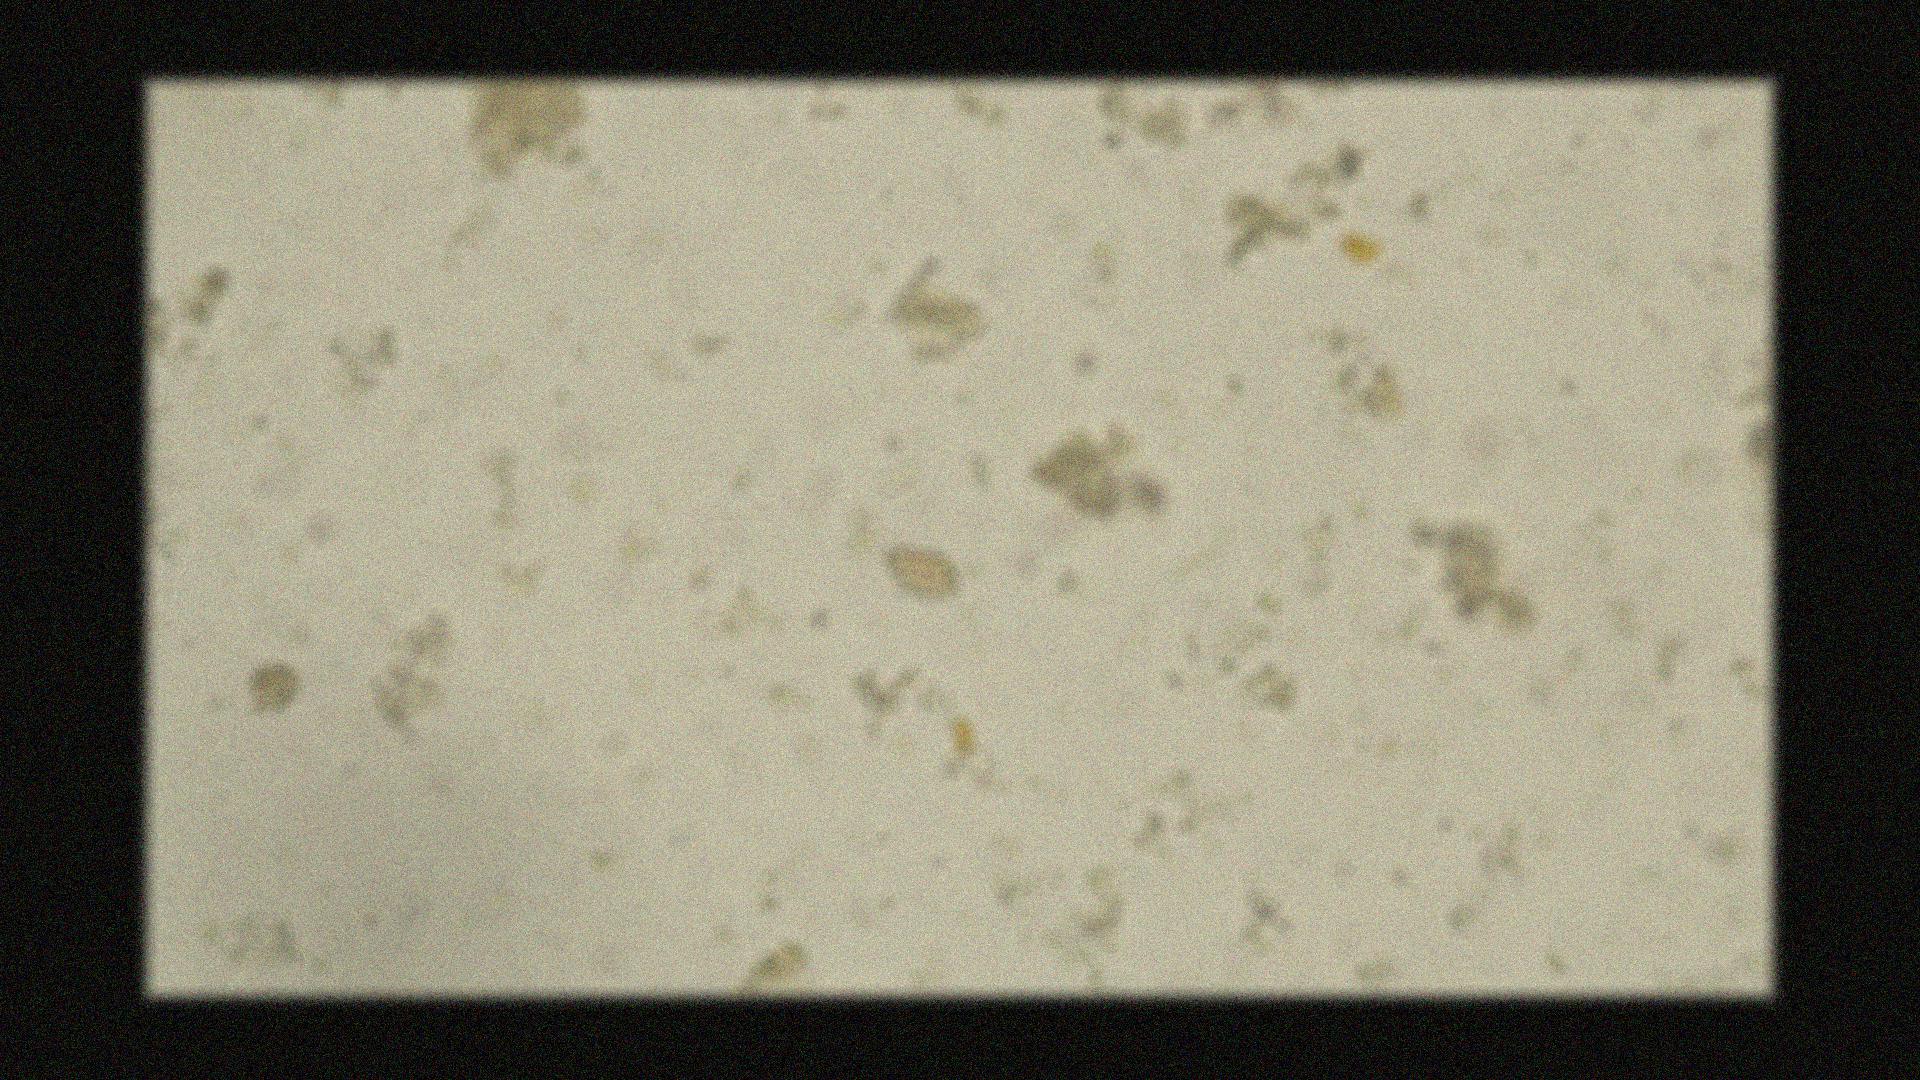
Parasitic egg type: Opisthorchis viverrine